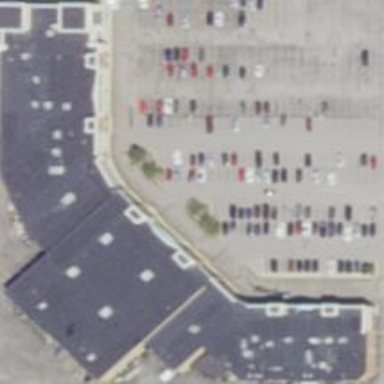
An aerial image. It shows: Retail building.